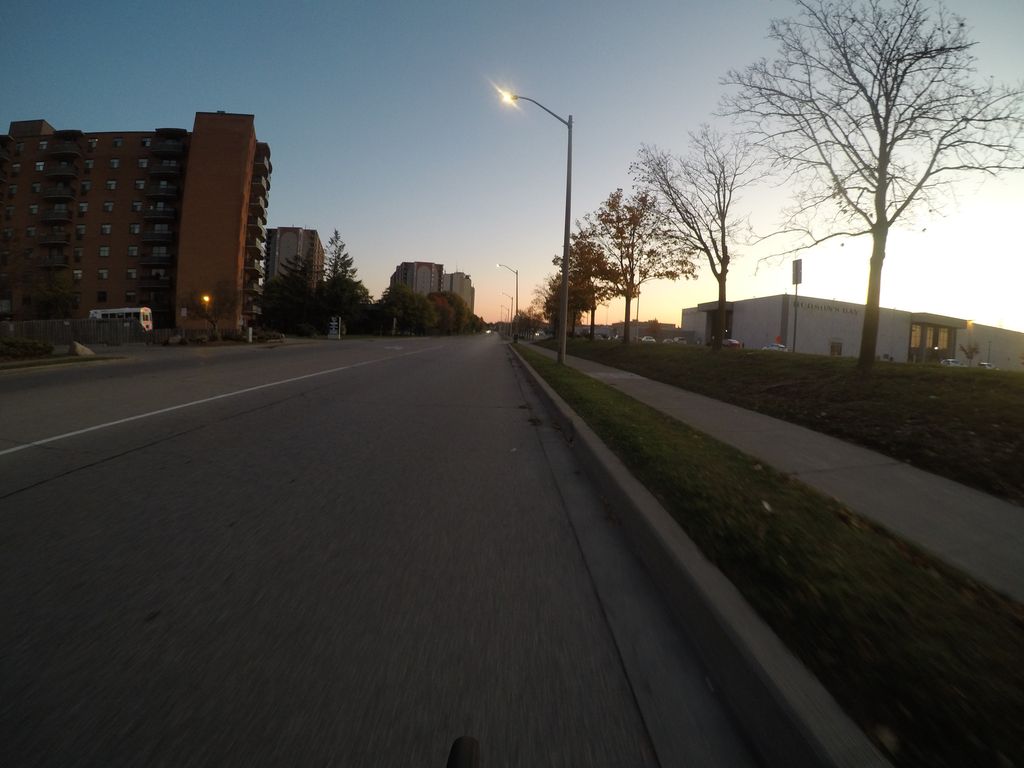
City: kitchener-waterloo